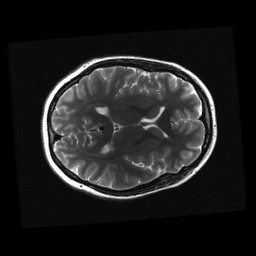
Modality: T2w
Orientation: axial
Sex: female
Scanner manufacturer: ge
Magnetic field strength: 3 T
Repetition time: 5 s
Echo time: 0.1007 s